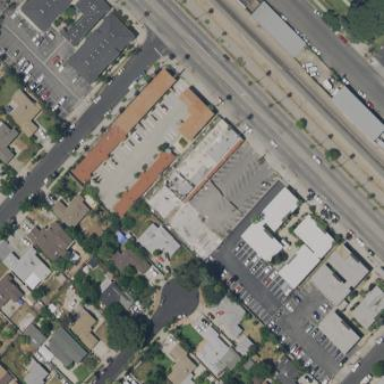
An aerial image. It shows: Retail building.